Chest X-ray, AP view. Patient: 45 years old, sex M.
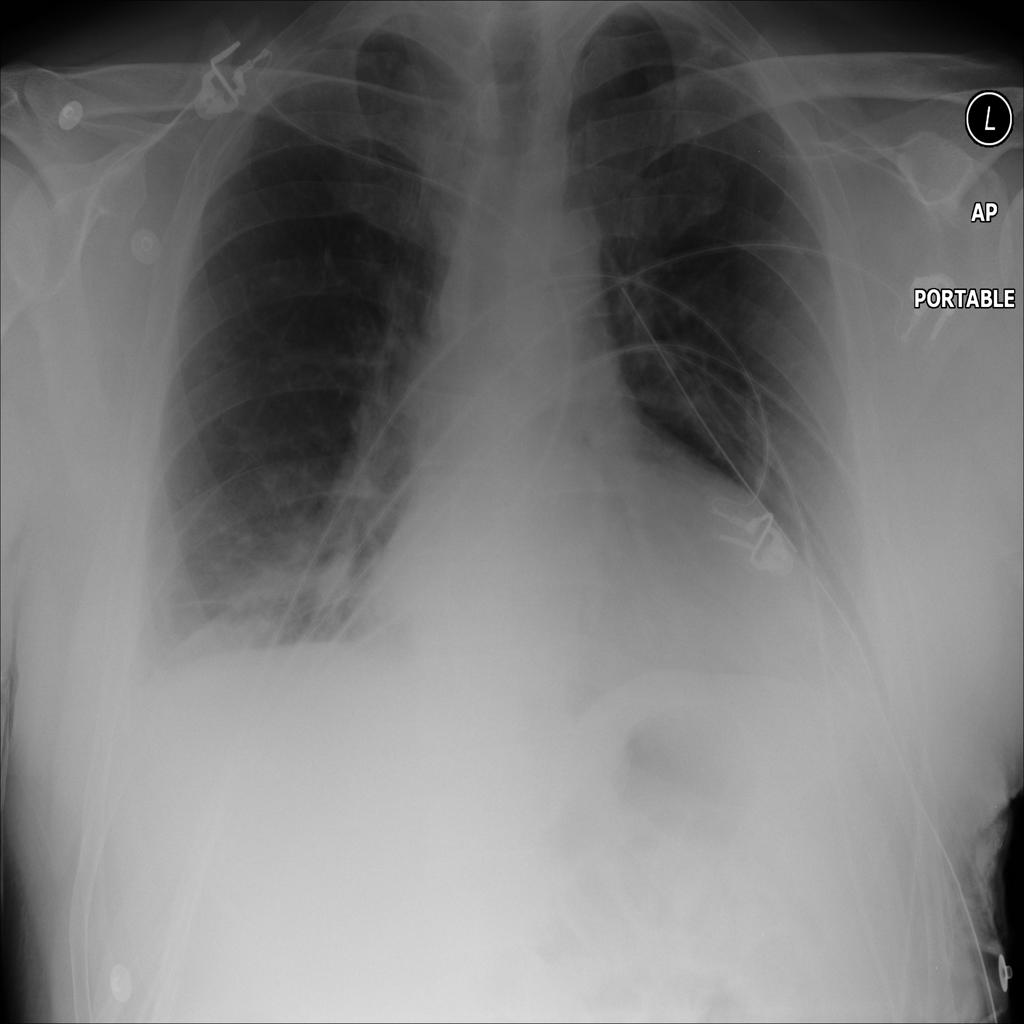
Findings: No Finding